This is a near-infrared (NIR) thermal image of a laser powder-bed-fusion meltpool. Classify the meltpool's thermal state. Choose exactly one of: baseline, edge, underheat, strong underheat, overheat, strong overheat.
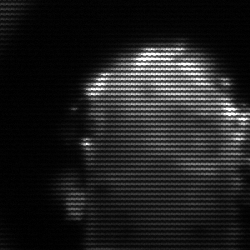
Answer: baseline